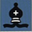
Piece: bB